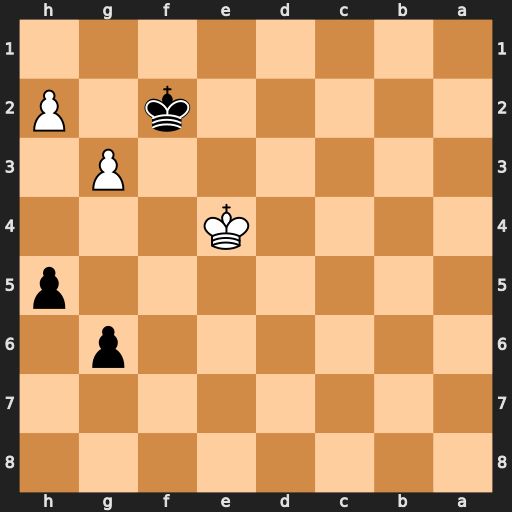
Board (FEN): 8/8/6p1/7p/4K3/6P1/5k1P/8
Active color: b
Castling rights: -
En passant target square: -
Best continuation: Kg2 g4 h4